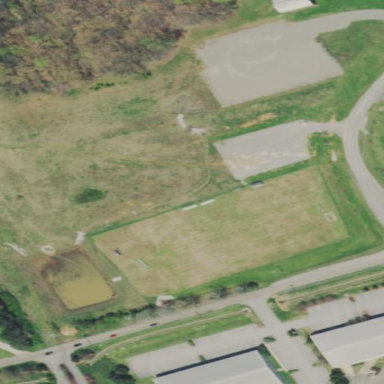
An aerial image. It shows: Soccer pitch for leisureland activities.